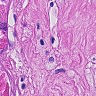
Metastatic tissue present: yes